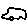
Label: car